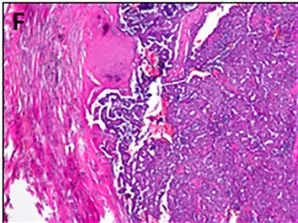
Postoperative images of the tumor mass and histological features. Papillary growth pattern (original magnification 10x).
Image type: pathology (h&e)